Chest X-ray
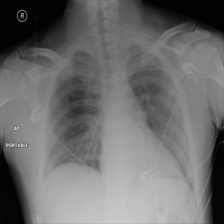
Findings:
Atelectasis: negative
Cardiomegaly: negative
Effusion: negative
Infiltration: negative
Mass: negative
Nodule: negative
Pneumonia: negative
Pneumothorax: negative
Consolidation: negative
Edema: negative
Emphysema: negative
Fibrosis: negative
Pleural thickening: negative
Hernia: negative